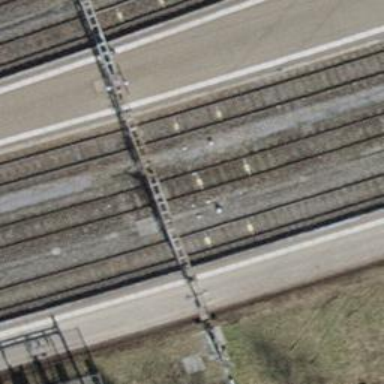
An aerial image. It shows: Railway signal.